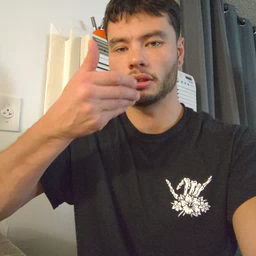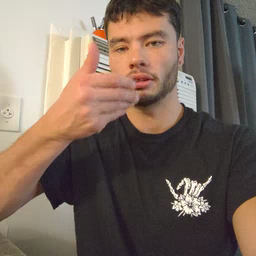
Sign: head